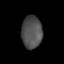
Tissue: lung
Cell type: Epithelial cells
Senescence score: 0.225
Nuclear area (px): 665
Mean DAPI intensity: 78.605